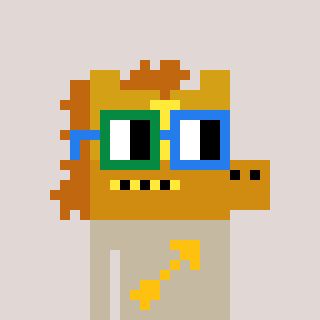
a pixel art character with square green and blue glasses, a yellow horse-shaped head and a bege-colored body on a warm background